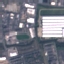
Land use / land cover: Industrial